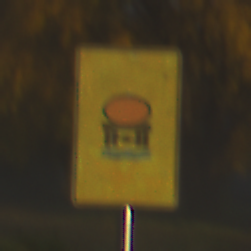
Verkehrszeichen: FahrzeugeMitWassergefaehrdenderLadungOhnePfeilsymbol
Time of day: SunriseSunset
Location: Outdoor (Nature)
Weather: Clear
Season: NotSpecified
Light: Natural